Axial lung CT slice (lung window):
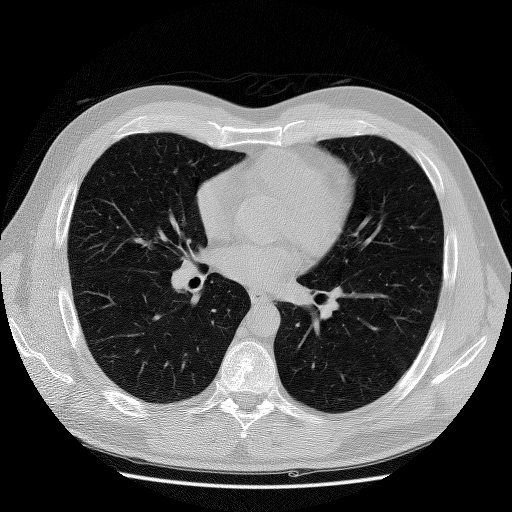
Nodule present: no